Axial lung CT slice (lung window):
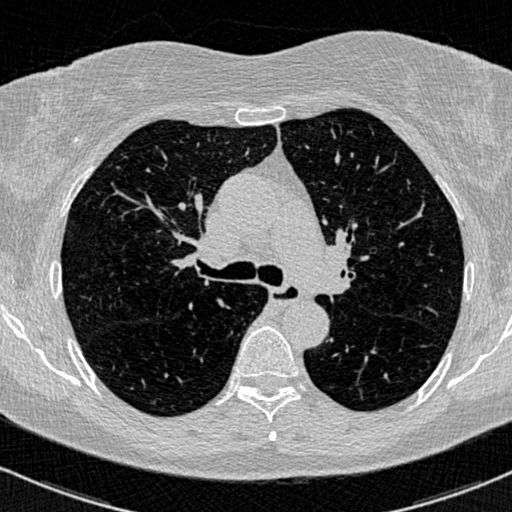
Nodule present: no